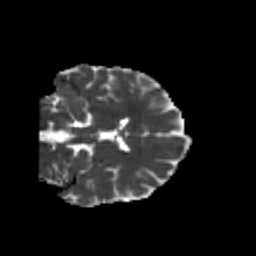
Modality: MD
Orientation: coronal
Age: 28
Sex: female
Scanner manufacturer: siemens
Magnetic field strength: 3 T
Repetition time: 3.5 s
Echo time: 0.104 s